RGB frame:
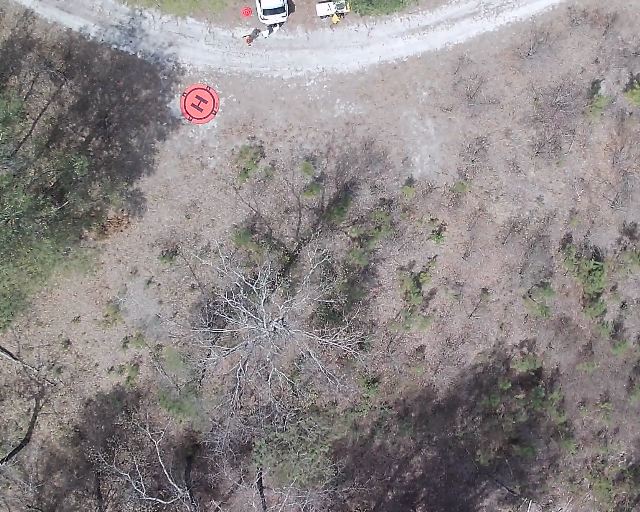
Thermal frame:
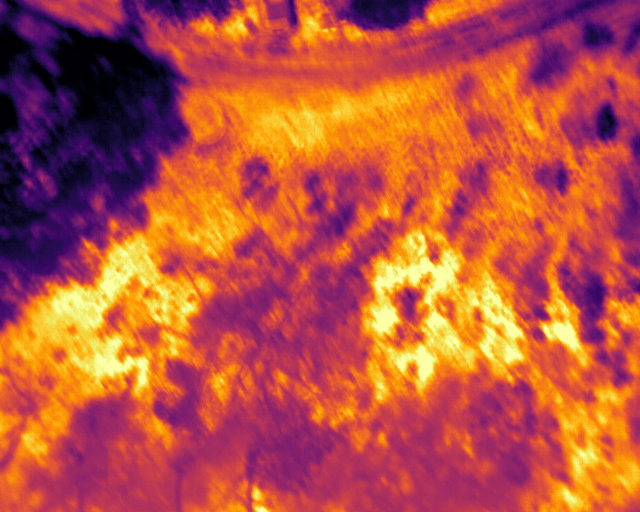
Captured: 2026-02-26 02:26:48
Pixels at or above 80 °C: 0 (fraction of frame: 0)